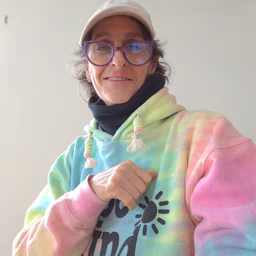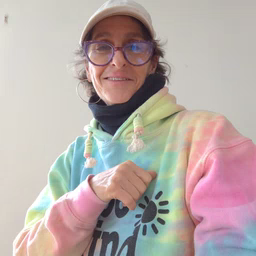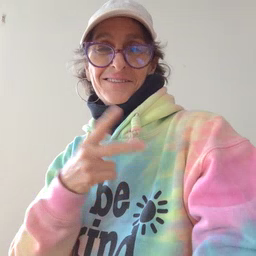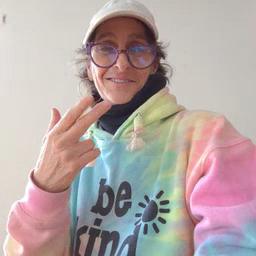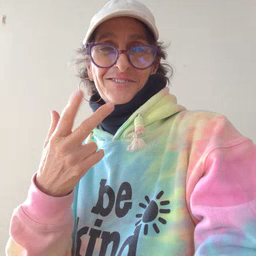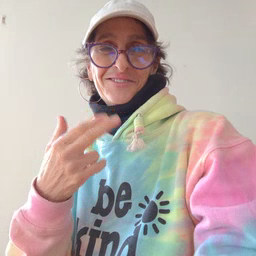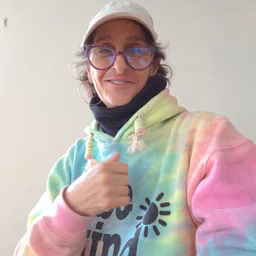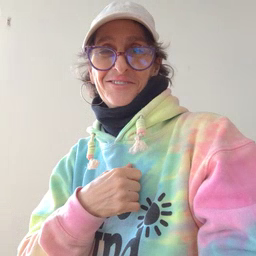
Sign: scissors